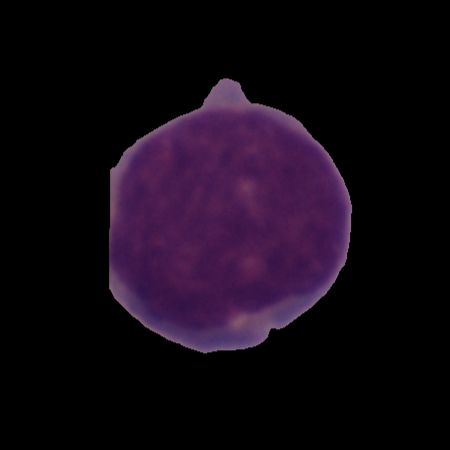
Label: cancer